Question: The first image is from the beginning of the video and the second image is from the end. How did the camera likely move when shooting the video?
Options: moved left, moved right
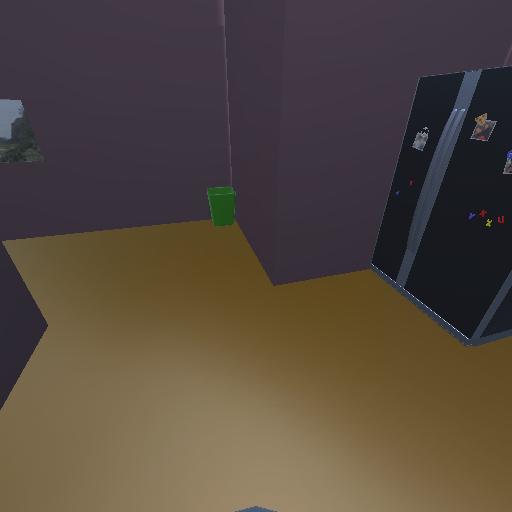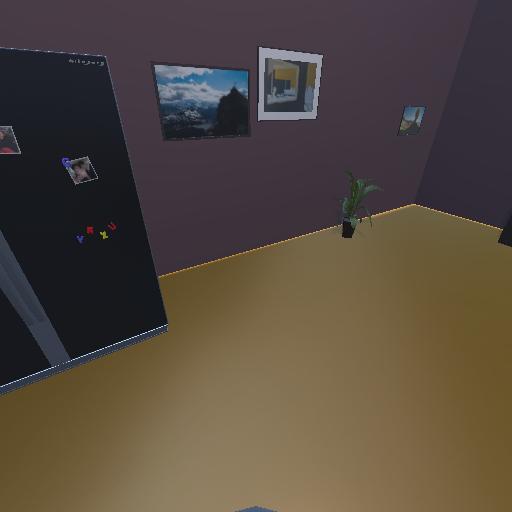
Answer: moved left